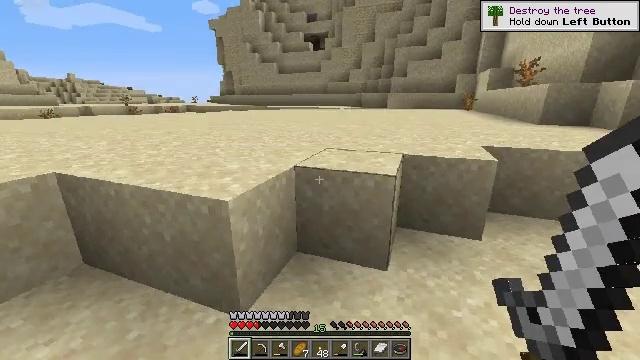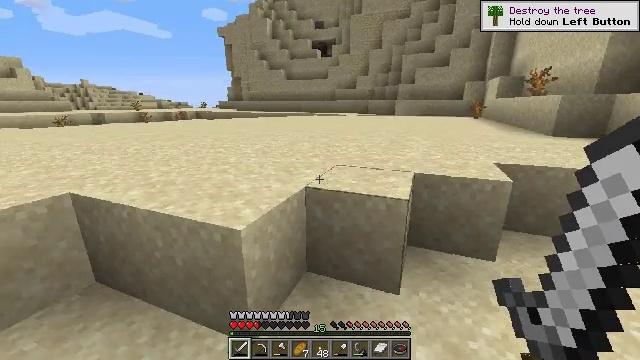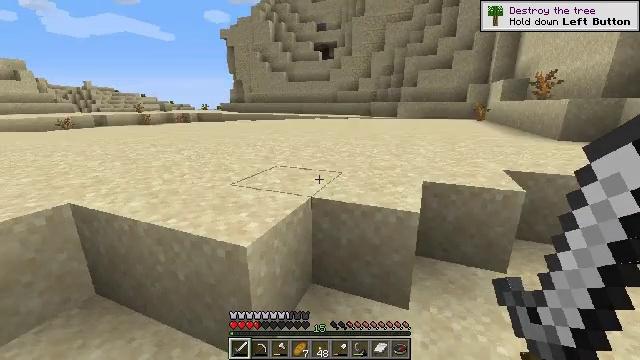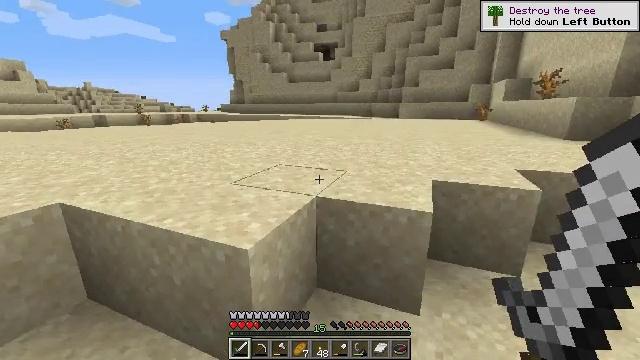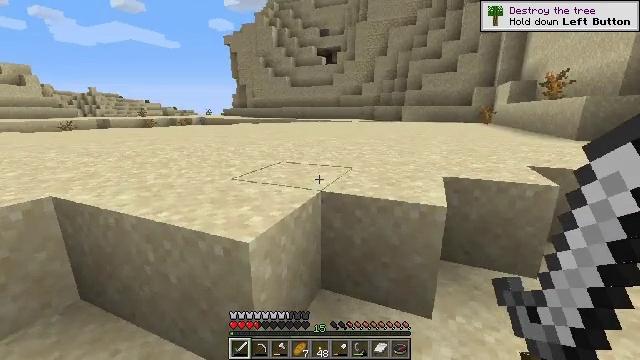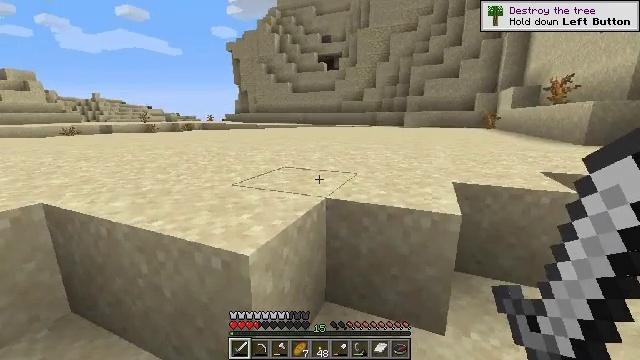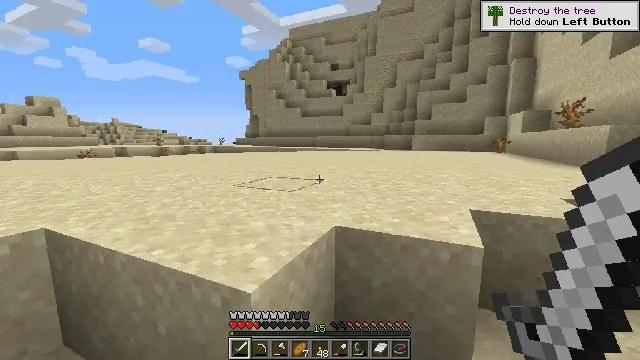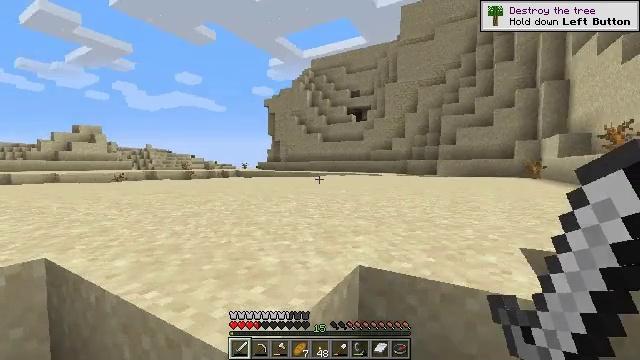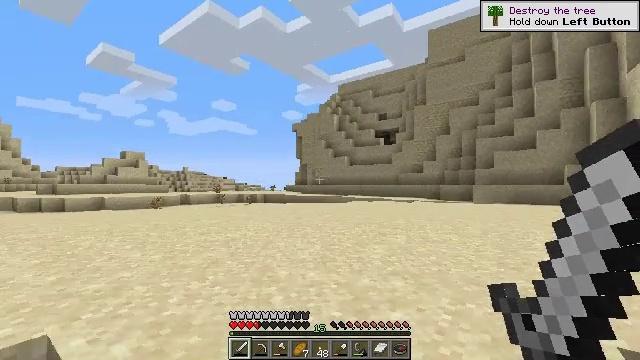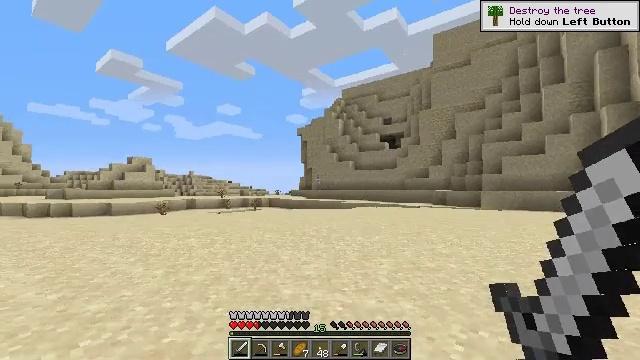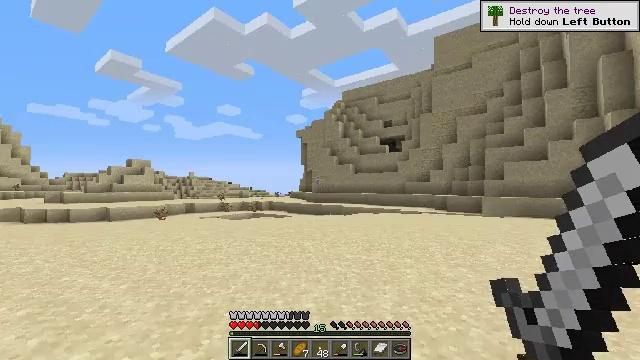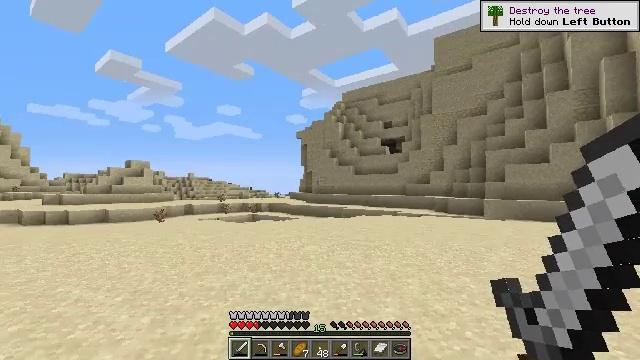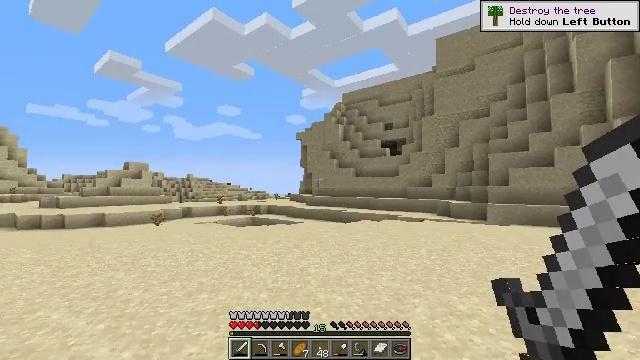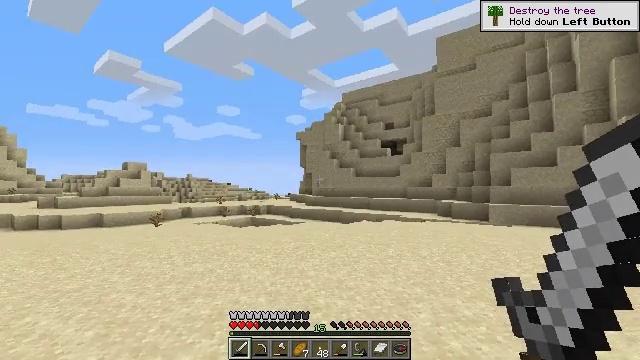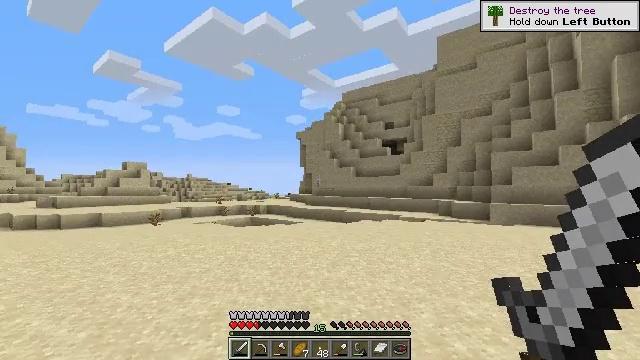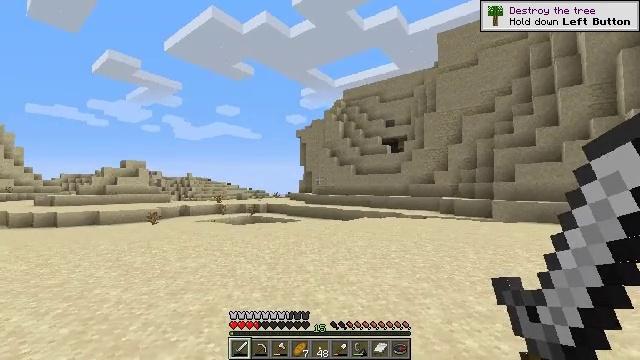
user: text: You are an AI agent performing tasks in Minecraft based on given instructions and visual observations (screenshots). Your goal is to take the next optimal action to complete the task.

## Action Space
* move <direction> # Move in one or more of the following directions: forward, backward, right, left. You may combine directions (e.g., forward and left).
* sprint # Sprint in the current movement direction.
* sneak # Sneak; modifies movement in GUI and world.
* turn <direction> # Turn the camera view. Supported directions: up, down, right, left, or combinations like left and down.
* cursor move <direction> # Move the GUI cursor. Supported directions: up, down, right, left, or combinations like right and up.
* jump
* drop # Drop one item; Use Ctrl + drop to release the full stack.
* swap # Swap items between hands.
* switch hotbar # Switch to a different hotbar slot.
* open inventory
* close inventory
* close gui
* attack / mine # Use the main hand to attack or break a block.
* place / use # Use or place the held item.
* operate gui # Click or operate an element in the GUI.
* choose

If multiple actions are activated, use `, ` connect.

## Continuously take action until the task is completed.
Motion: motion action
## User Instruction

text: Gather a dead bush.
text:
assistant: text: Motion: move forward, turn left
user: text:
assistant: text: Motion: move forward
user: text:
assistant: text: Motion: move forward
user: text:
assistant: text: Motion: move forward, turn up
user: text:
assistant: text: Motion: move forward, turn up
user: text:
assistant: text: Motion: move forward, turn left and up
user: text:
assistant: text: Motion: move forward, turn left and up
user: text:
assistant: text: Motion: move forward, turn left and up, jump
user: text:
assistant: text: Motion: move forward, turn left, jump
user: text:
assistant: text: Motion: move forward, jump
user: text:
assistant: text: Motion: move forward, jump
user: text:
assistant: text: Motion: move forward, jump
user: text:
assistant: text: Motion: move forward
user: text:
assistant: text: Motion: move forward
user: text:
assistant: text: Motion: move forward
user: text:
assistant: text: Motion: move forward
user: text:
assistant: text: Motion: move forward
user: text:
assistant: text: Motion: move forward
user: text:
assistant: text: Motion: move forward
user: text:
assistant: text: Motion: move forward
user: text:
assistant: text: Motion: move forward
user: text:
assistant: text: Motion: move forward, turn right
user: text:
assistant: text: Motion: move forward, turn right and down
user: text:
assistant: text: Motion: move forward, turn right
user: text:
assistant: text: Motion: move forward
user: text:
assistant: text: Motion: move forward
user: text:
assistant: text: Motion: move forward
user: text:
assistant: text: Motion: move forward
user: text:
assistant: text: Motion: move forward
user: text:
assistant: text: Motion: move forward